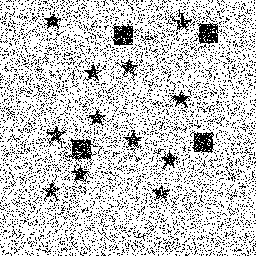
Squares: 4
Triangles: 0
Stars: 12
Total shapes: 16